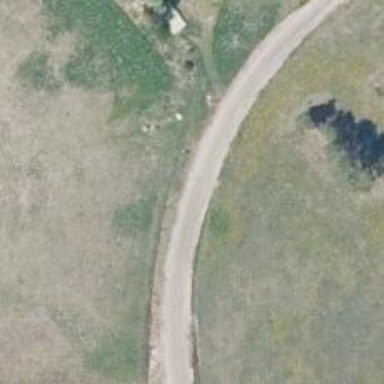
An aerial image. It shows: Unclassified road.